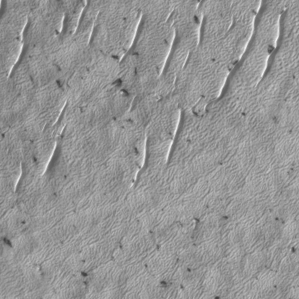
Label: frost